Question: So I'm trying to connect four grid points with x and y values together with a smooth curve. I want to receive the of the point on the curve
I've tried multiple options like quadratic bezier curves and such but can't seem to figure it out.
There's no need to visualize it in Unity, wpf or any other way. I don't need a draw method or anything like that.
This is the sort of curve I am looking for:

Thank you in advance for helping me!
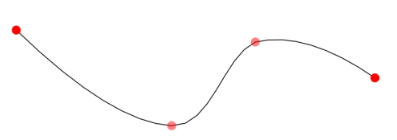
Answer: Simple approach is using <URL>.
<URL>
<URL>
Note that parameter t varies from 0 to 1 at every point-point interval, so you can map your "position" onto corresponding interval. For example, if position varies from 0 to 1, mutliply it by 3. Integer part of result is interval number, fractional part - parameter t at this interval.